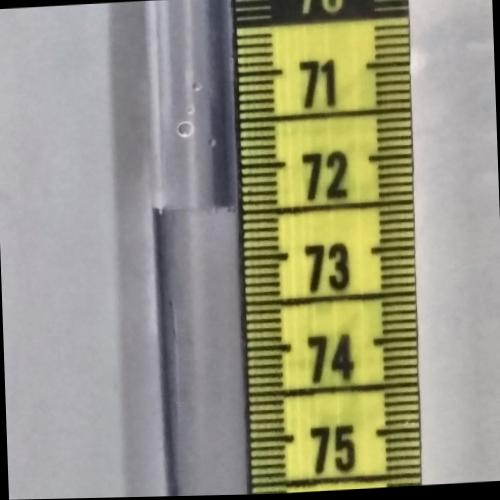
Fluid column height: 72.4 cm